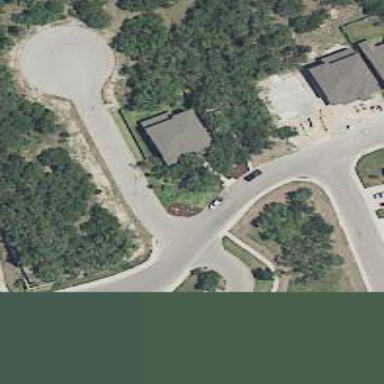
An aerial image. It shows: Smooth asphalt road in residential area.